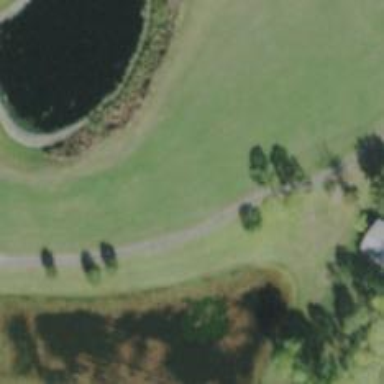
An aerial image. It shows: Footway that serves as golf path.